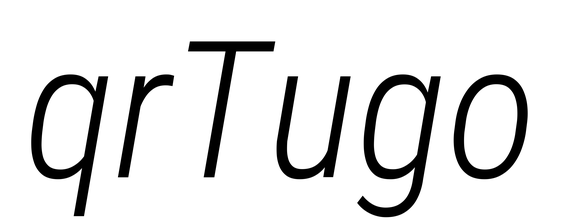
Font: Roboto-Italic_Condensed_Light_Italic